Question: I am facing a problem on IE10 with ASP.NET controls that requires JavaScript post back[like, link button].
It is properly working on the IE9 version as well as on IE10 Compatibility mode. But on the IE10 standard mode, it is giving below error.
SCRIPT5009: '__doPostBack' is undefined
[I have created a demo project with a simple asp:link button that redirects to another page.]

<URL>
Can anyone suggest fix for this?
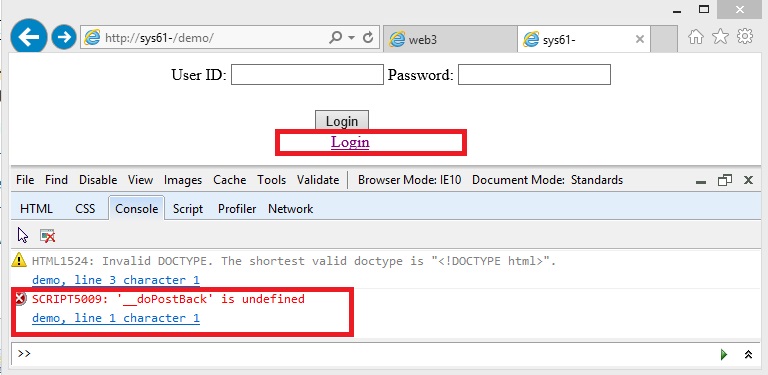
Answer: There is apparently a bug in the browser definition files that shipped with .NET 2.0 and .NET 4. The definition files do not cater for IE10 as a browser version and hence defaults to a default definition which doesn't support JavaScript.
Scott Hanselman has a very detailed writeup about this issue here: <URL>
Scott proposes two solutions, with the first one being the recommended one:
Download and install a hotfix on the server:
- <URL>
Install the 'App_BrowsersUpdate' package from NuGet into your website to import new ie and firefox browser definitions.
- <URL>